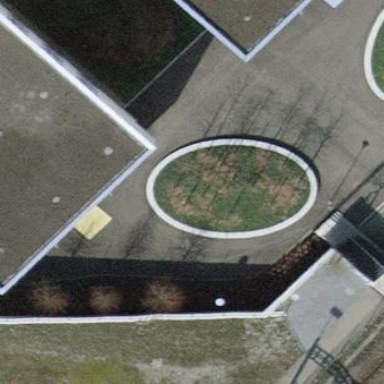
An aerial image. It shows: Flowerbed that is used for landscaping or gardening purposes.